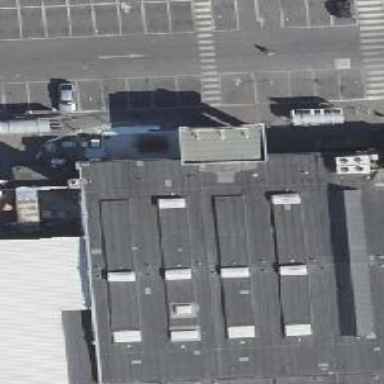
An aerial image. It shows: Bakery.